Chest X-ray:
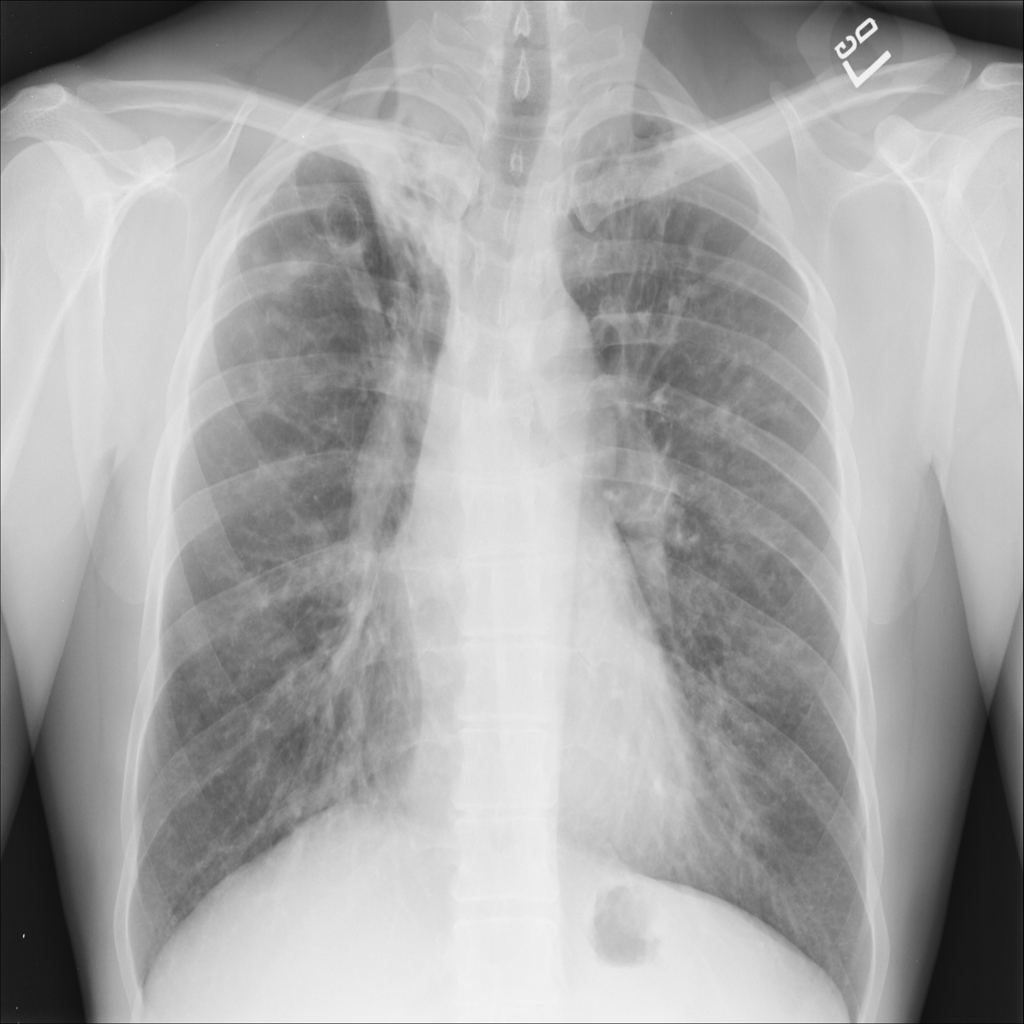
Findings: Consolidation
No abnormal finding: no